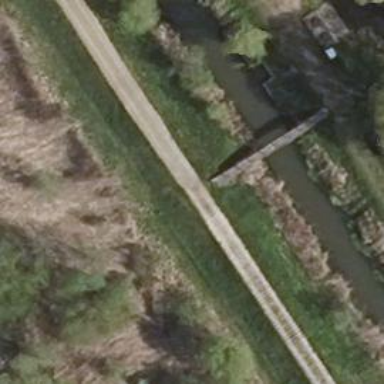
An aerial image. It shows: Track road with bridge. The surface of the road is ground and it is classified as grade3 tracktype.